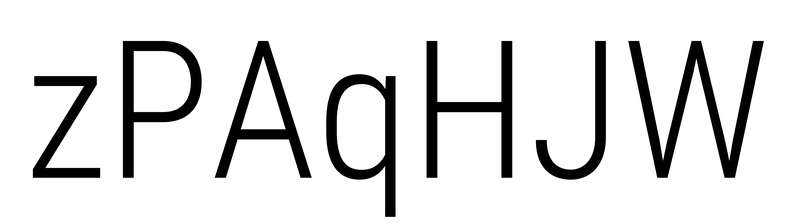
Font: Roboto_Condensed_Light